Question: I created a DB that combines data from multiple views into 1 view for me to pull into PowerBi. I use Power Query to append the views into 1 table for me to pull from and create my visuals. The problem is the DB is growing much larger then originally planned and my computer is have a very rough time doing that append now that we have grown from 48 to 300+.
My question is is there a way using SQL to combine these multiple DB View into one view prior to PowerBi?
Each DB (300+) has a single View created that is extracting the data needed to be combined. Each view contains all the exact same columns.

Any help would be appreciated. I have read into using "UNION ALL", but not sure thats the correct route to go.
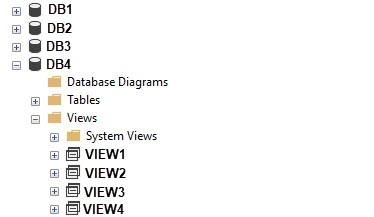
Answer: > My question is is there a way using SQL to combine these multiple DB View into one view prior to PowerBi?
You can write a SQL Query like this
'''
select 'View1' Source, a,b,c,d, . . . from View1
union all
select 'View2' Source, a,b,c,d, . . . from View2
union all
. . .
union all
select 'ViewN' Source, a,b,c,d, . . . from ViewN
'''
Note UNION ALL simply concatenates the results, whereas UNION deduplicates them. So always use UNION ALL if you want all the rows from all the views.
And then save that as an additional view, or call it through the <URL> Power Query function.